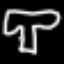
Label: mushroom